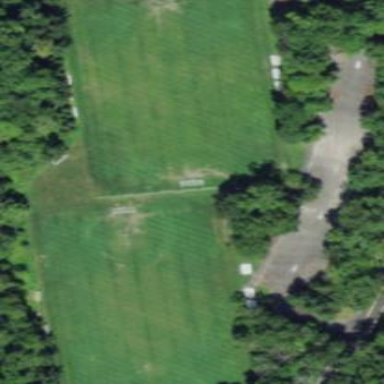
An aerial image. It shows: Recreational ground used for soccer.